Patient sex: M
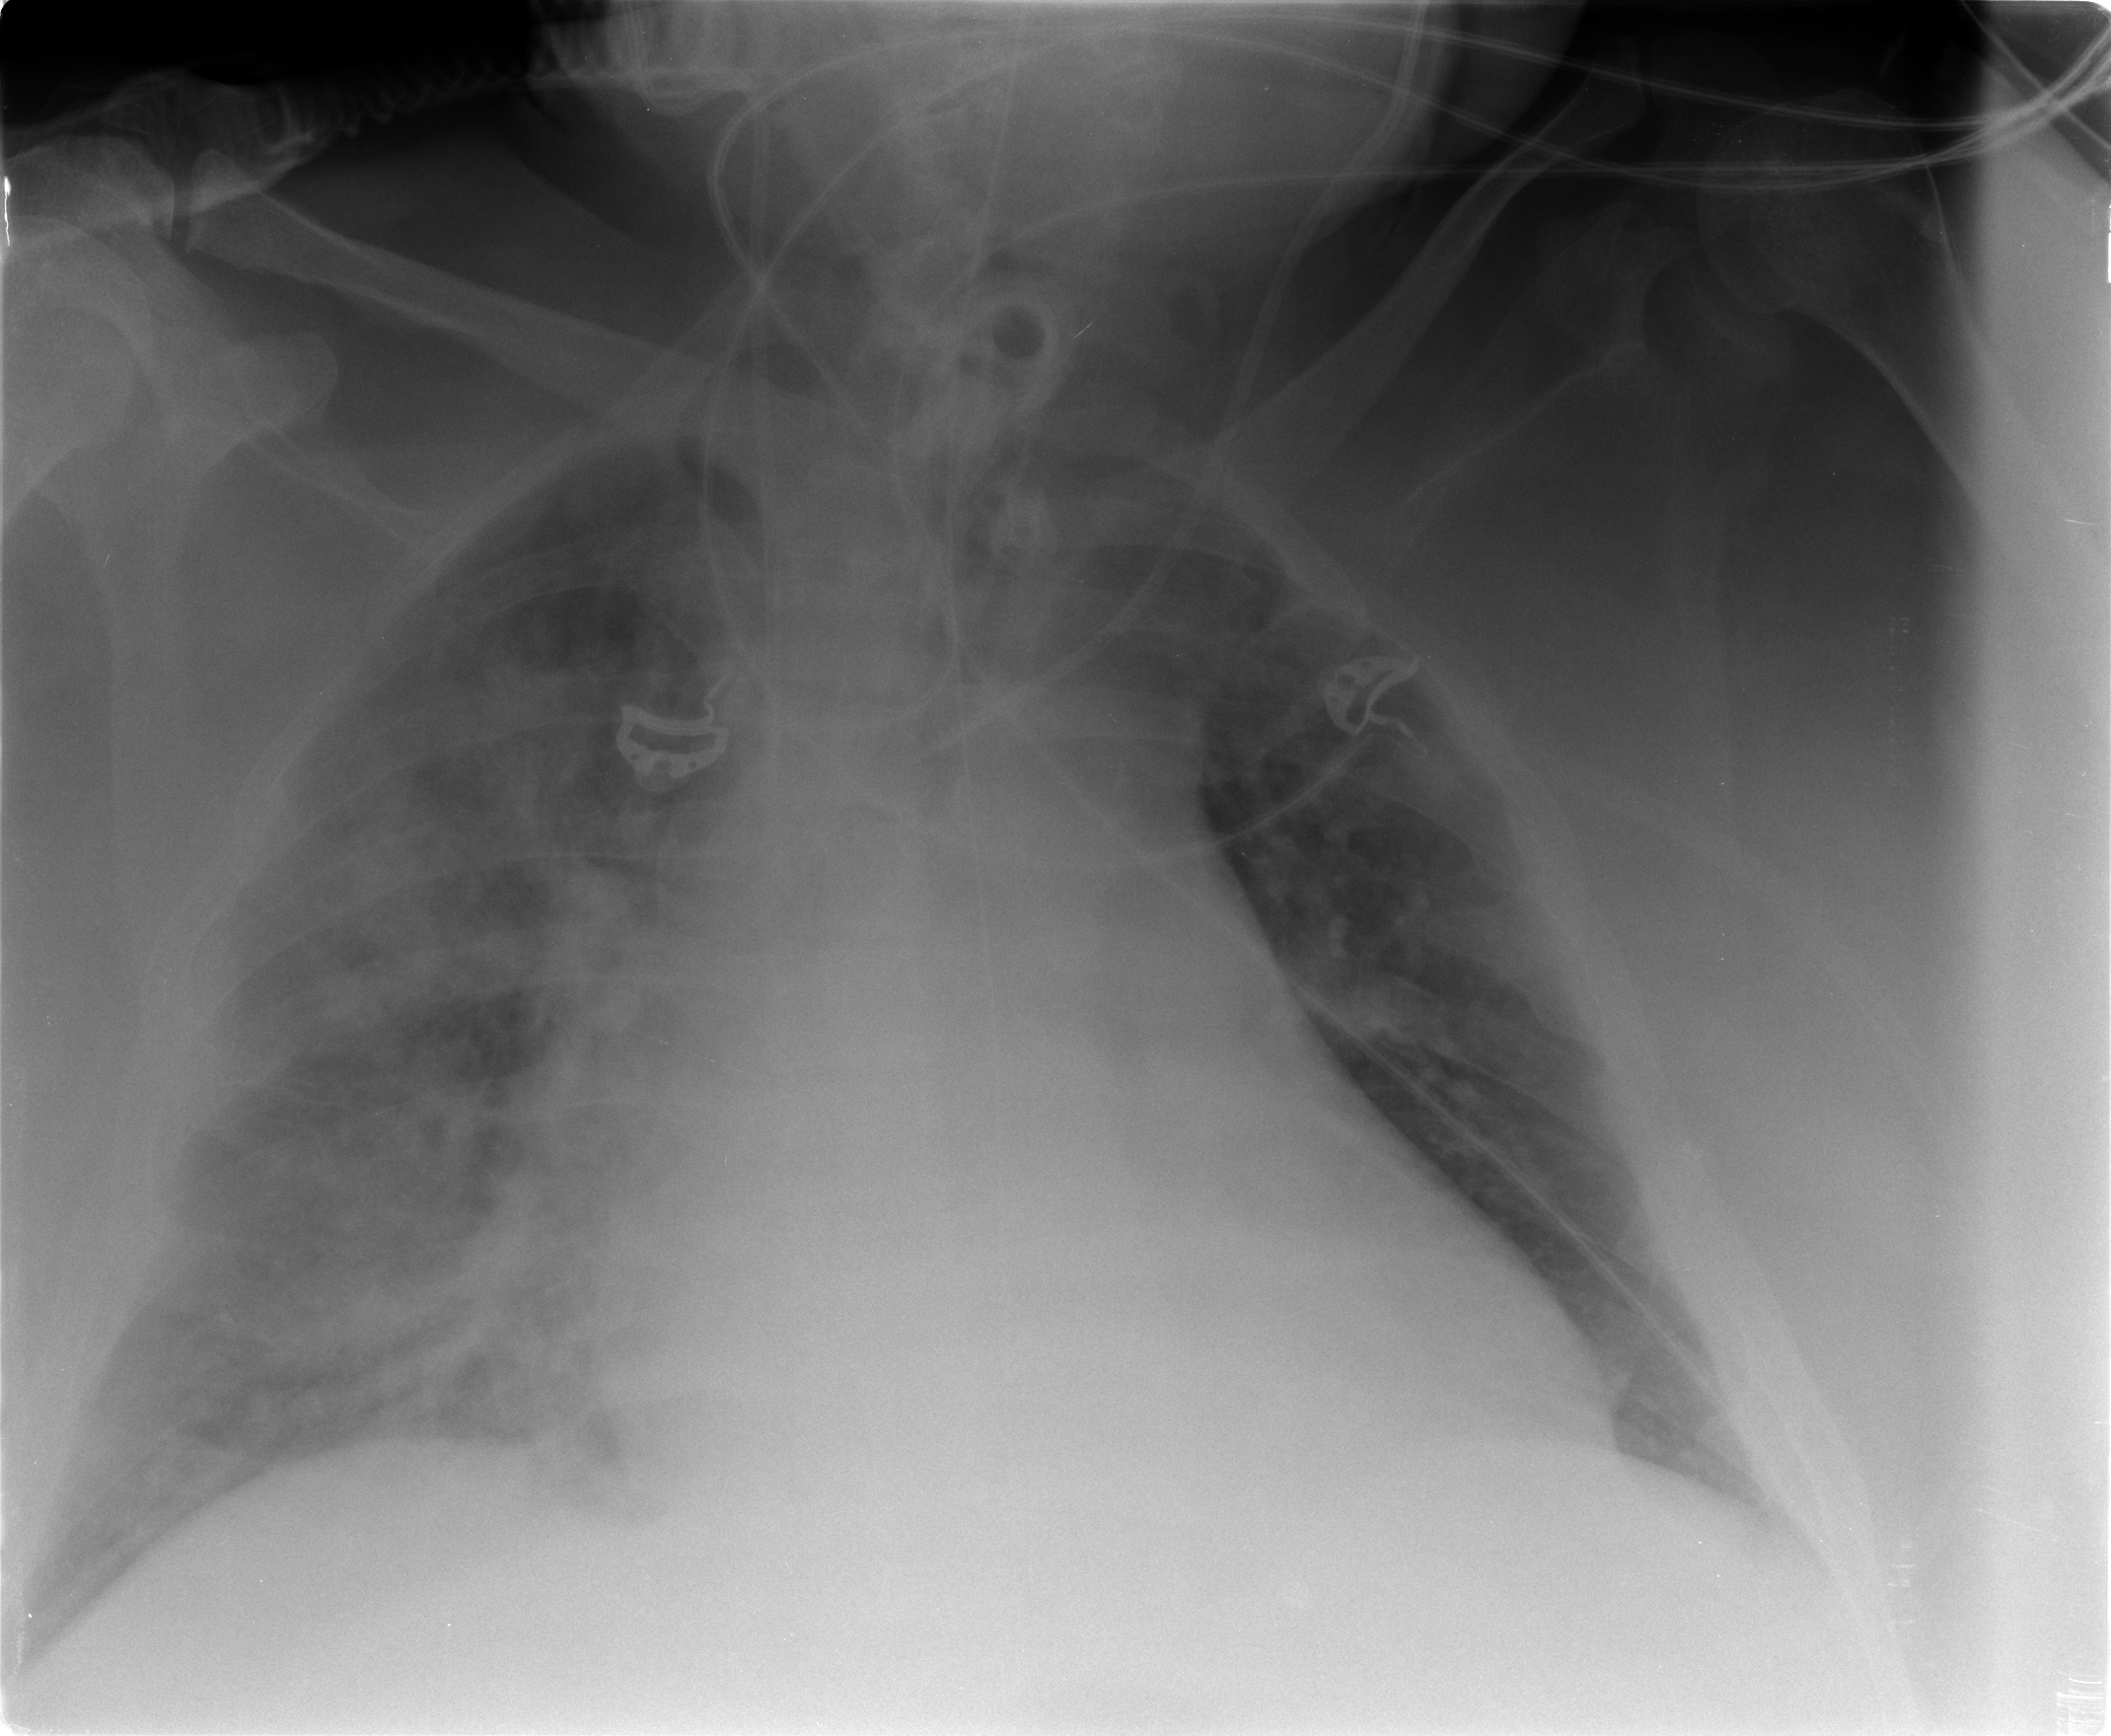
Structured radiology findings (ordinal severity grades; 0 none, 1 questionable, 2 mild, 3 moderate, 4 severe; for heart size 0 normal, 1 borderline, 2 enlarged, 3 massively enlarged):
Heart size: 2
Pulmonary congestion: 2
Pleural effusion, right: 2
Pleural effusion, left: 1
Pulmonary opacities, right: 3
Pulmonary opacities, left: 1
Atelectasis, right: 2
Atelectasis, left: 1